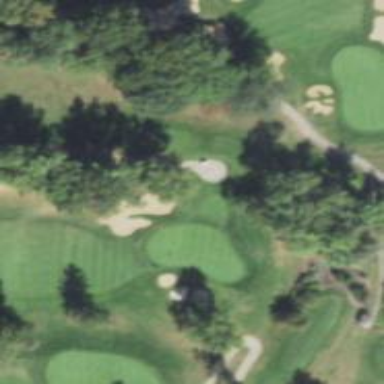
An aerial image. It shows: Golf hole.